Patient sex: M
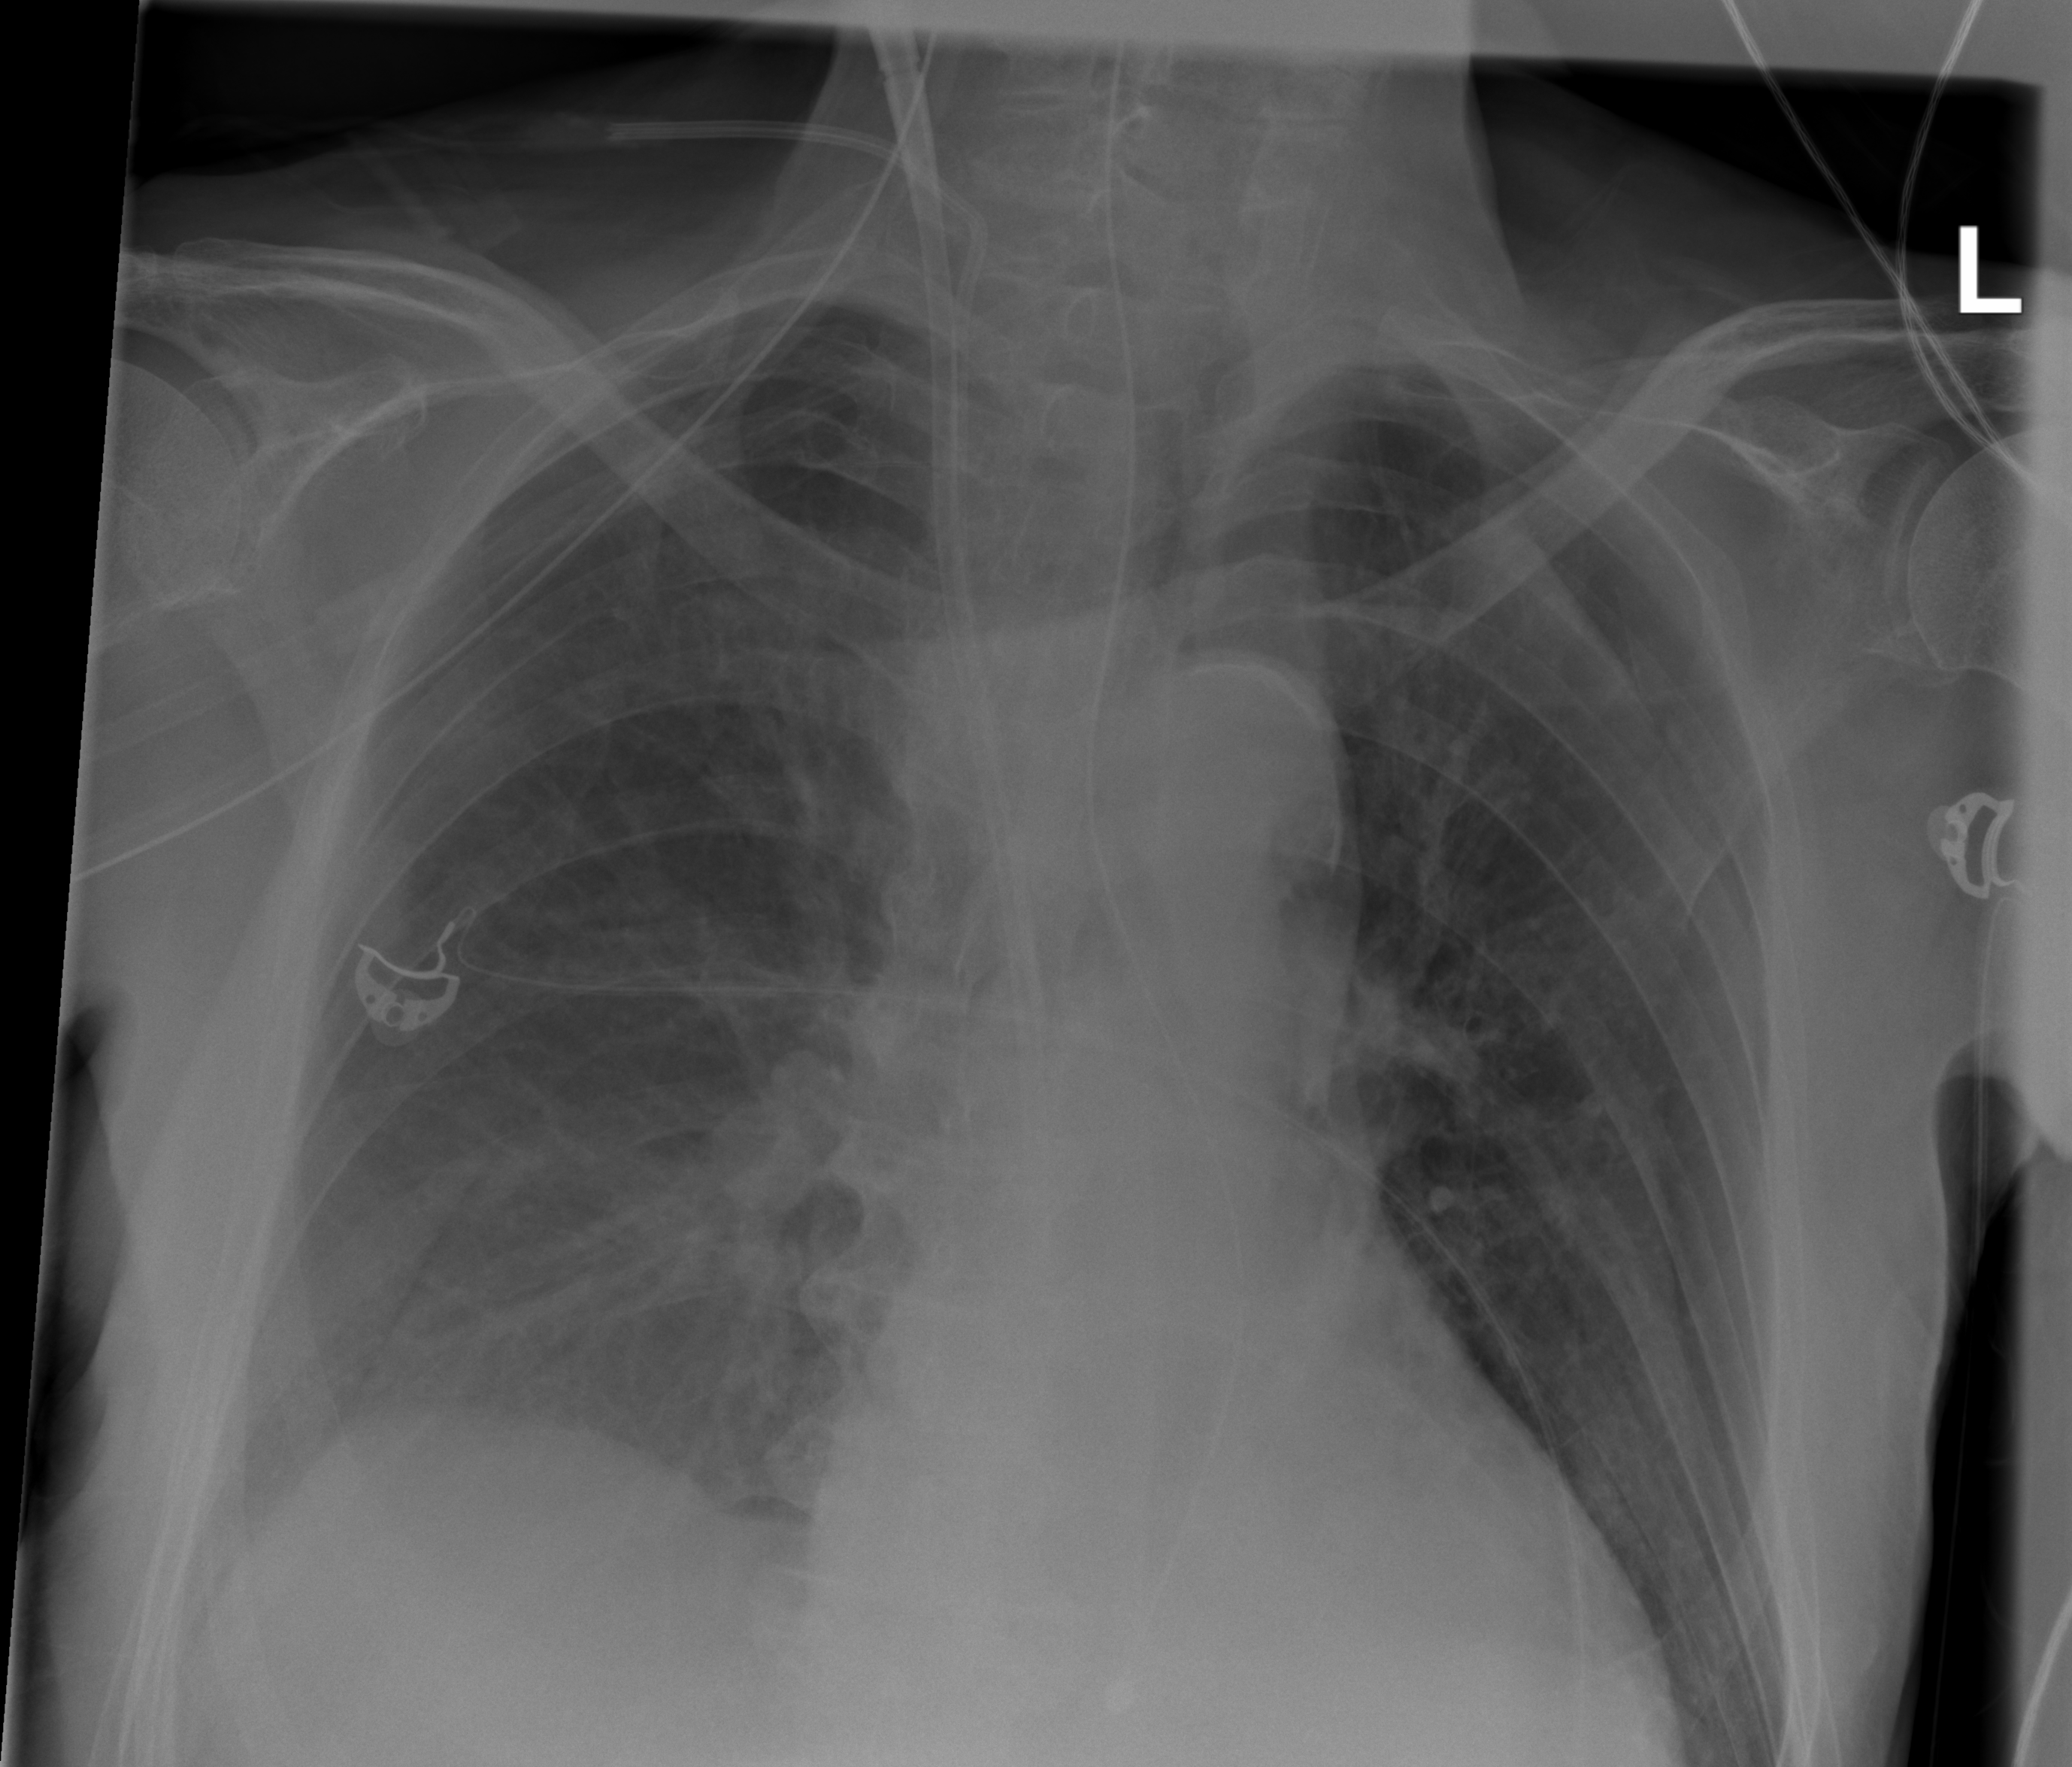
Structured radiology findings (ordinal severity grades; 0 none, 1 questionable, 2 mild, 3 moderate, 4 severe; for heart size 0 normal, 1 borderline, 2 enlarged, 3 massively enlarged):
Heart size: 0
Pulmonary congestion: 0
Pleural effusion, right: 2
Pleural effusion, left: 0
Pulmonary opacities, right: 0
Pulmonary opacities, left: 0
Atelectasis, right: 2
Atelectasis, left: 0